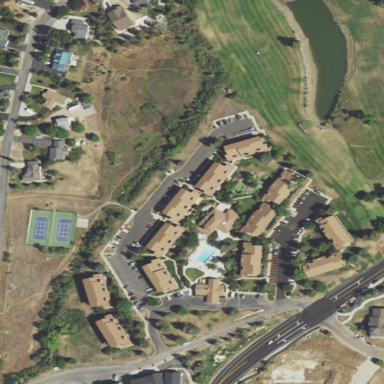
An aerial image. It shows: Condominium in residential area.